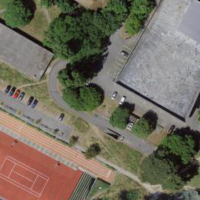
EUNIS habitat code: 54
Species observed at this site:
Fagus sylvatica